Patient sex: M
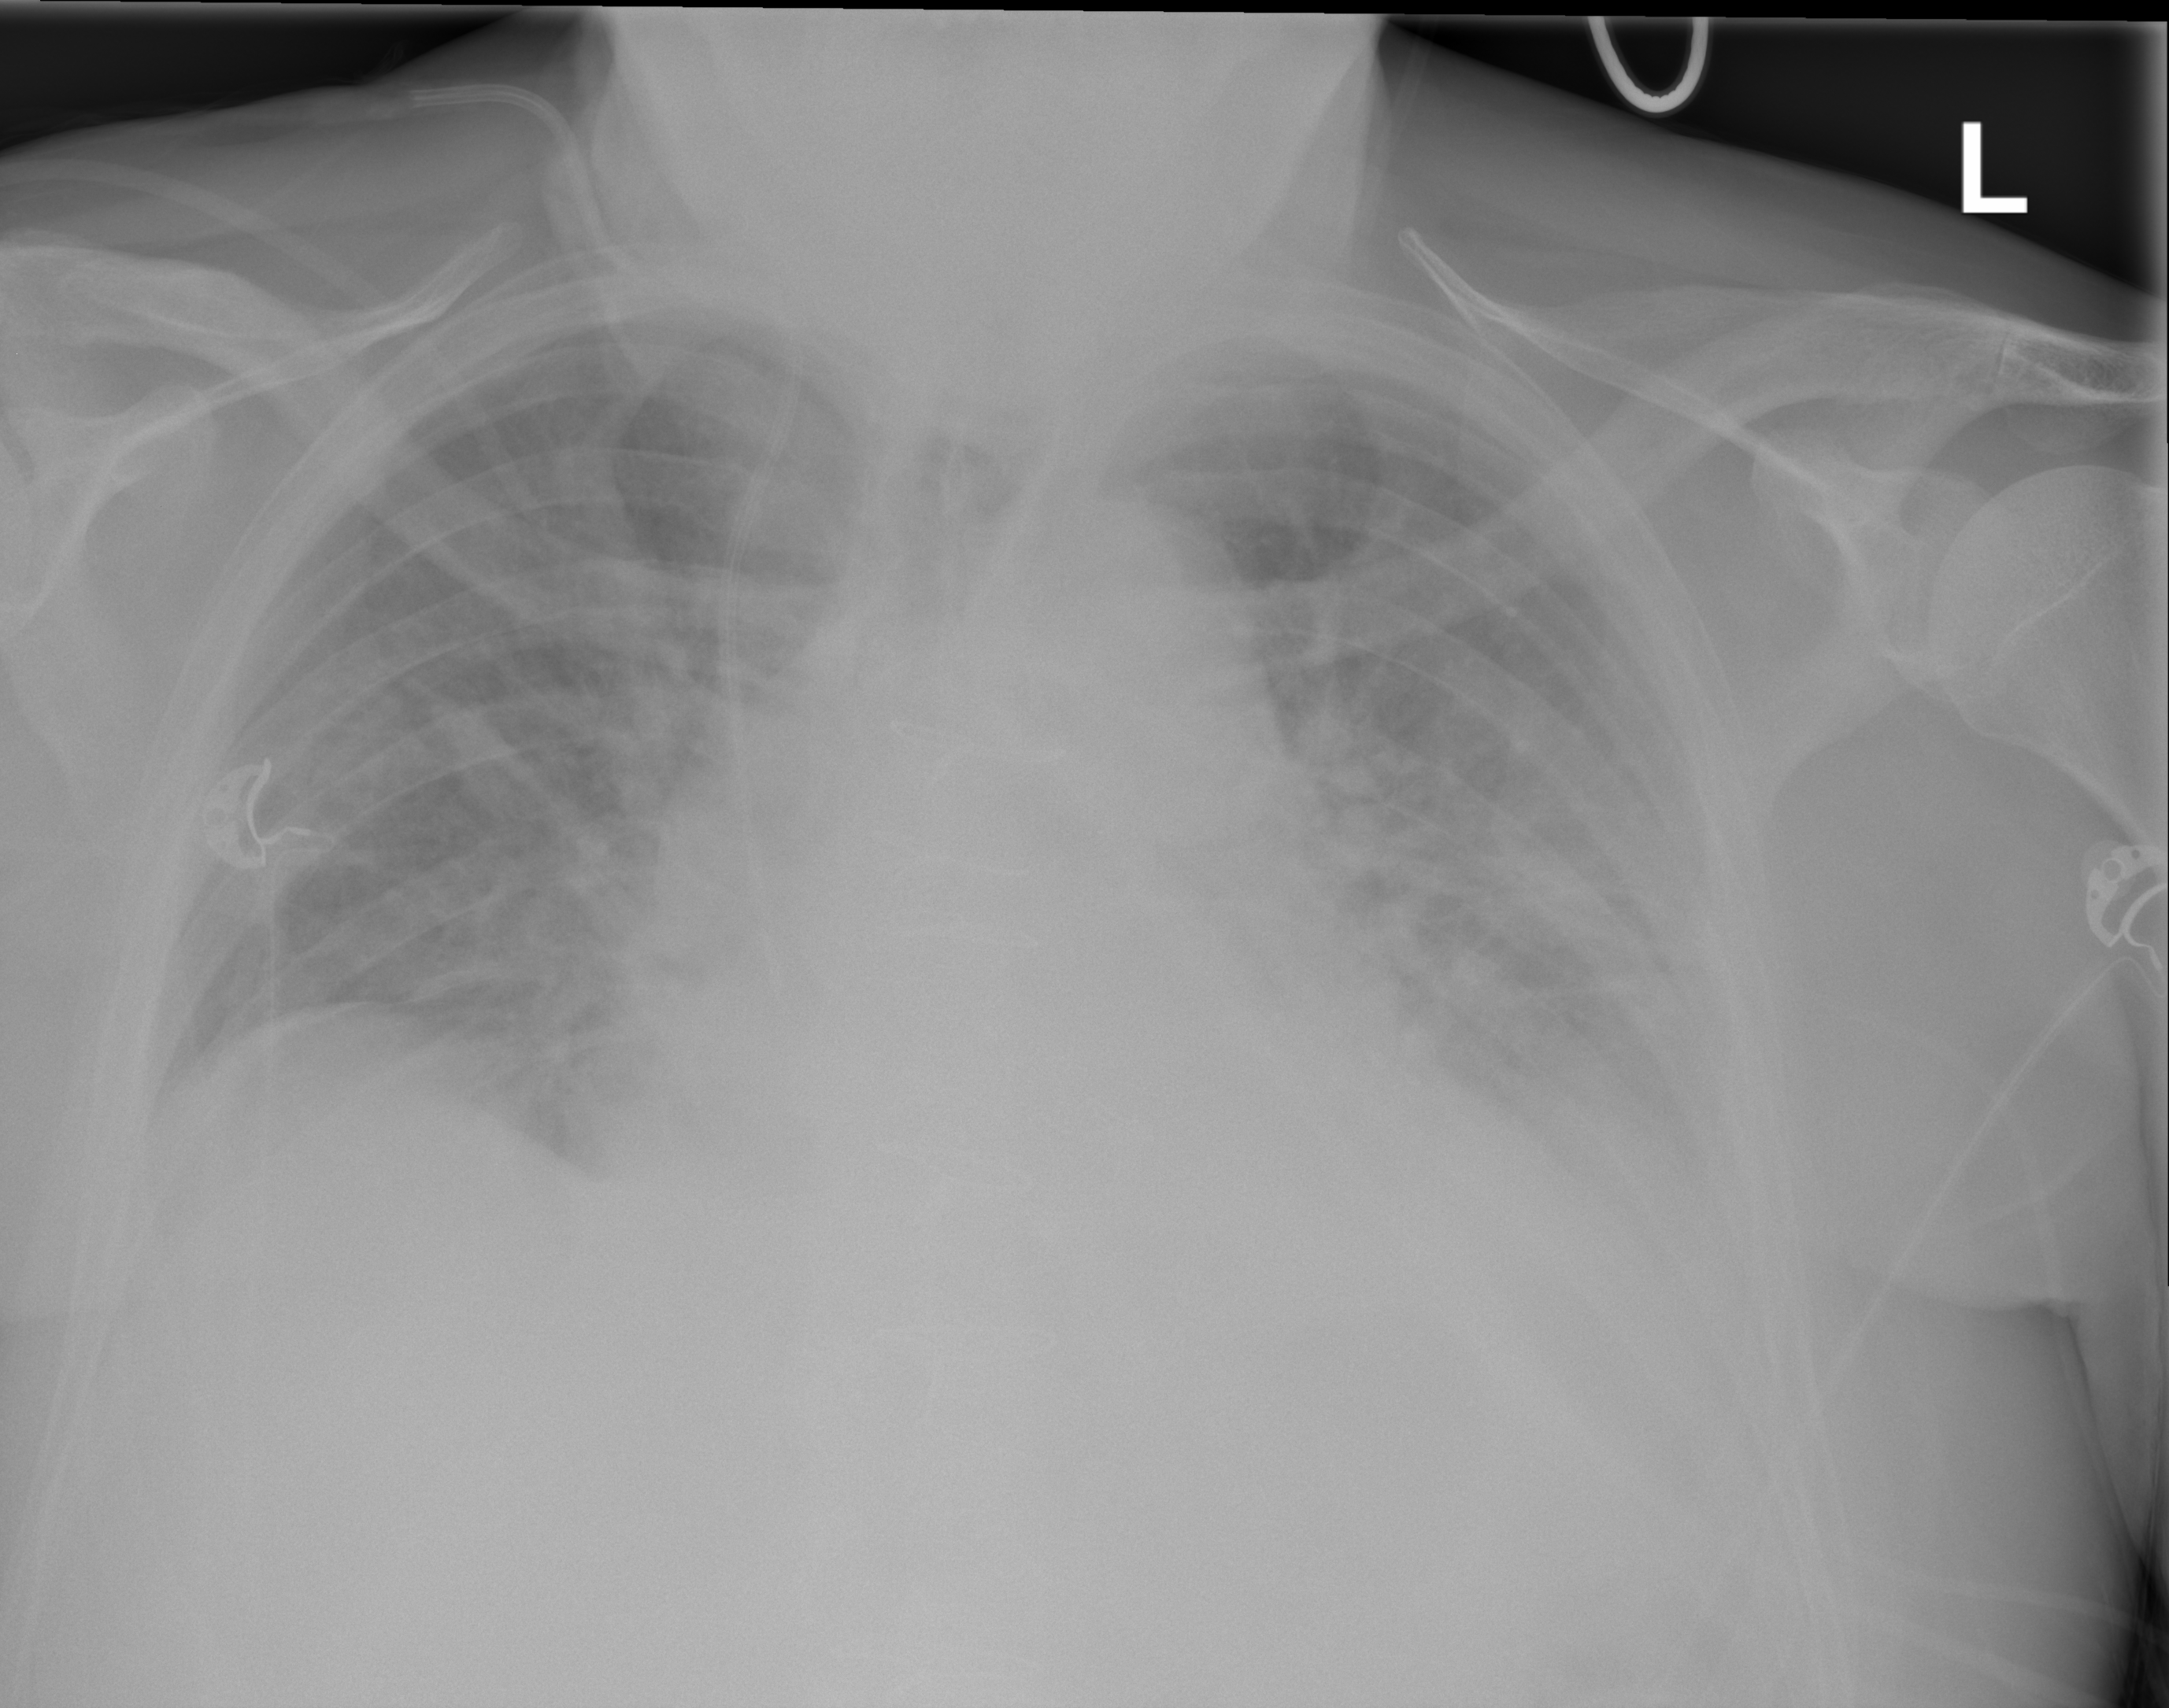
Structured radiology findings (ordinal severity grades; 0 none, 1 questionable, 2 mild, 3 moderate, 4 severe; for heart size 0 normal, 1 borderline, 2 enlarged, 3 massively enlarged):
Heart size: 2
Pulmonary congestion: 1
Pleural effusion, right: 1
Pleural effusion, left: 2
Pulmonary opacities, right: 0
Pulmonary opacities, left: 2
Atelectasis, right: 2
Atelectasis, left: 3